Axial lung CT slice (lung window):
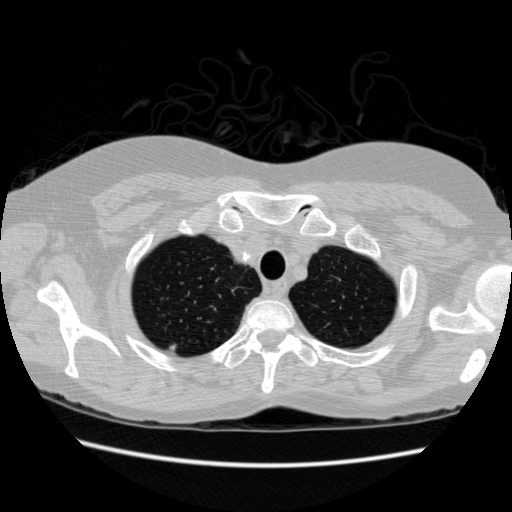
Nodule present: yes
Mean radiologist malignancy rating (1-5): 3